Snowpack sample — Snodgrass Mountain, Crested Butte, Colorado (2/4/25, 12:06 PM MST)
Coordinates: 38.923, -106.968
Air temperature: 35 °F
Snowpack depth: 80 cm
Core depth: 80 cm
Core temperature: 32 °F
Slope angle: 14°, slope face: 78°
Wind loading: low
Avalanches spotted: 0
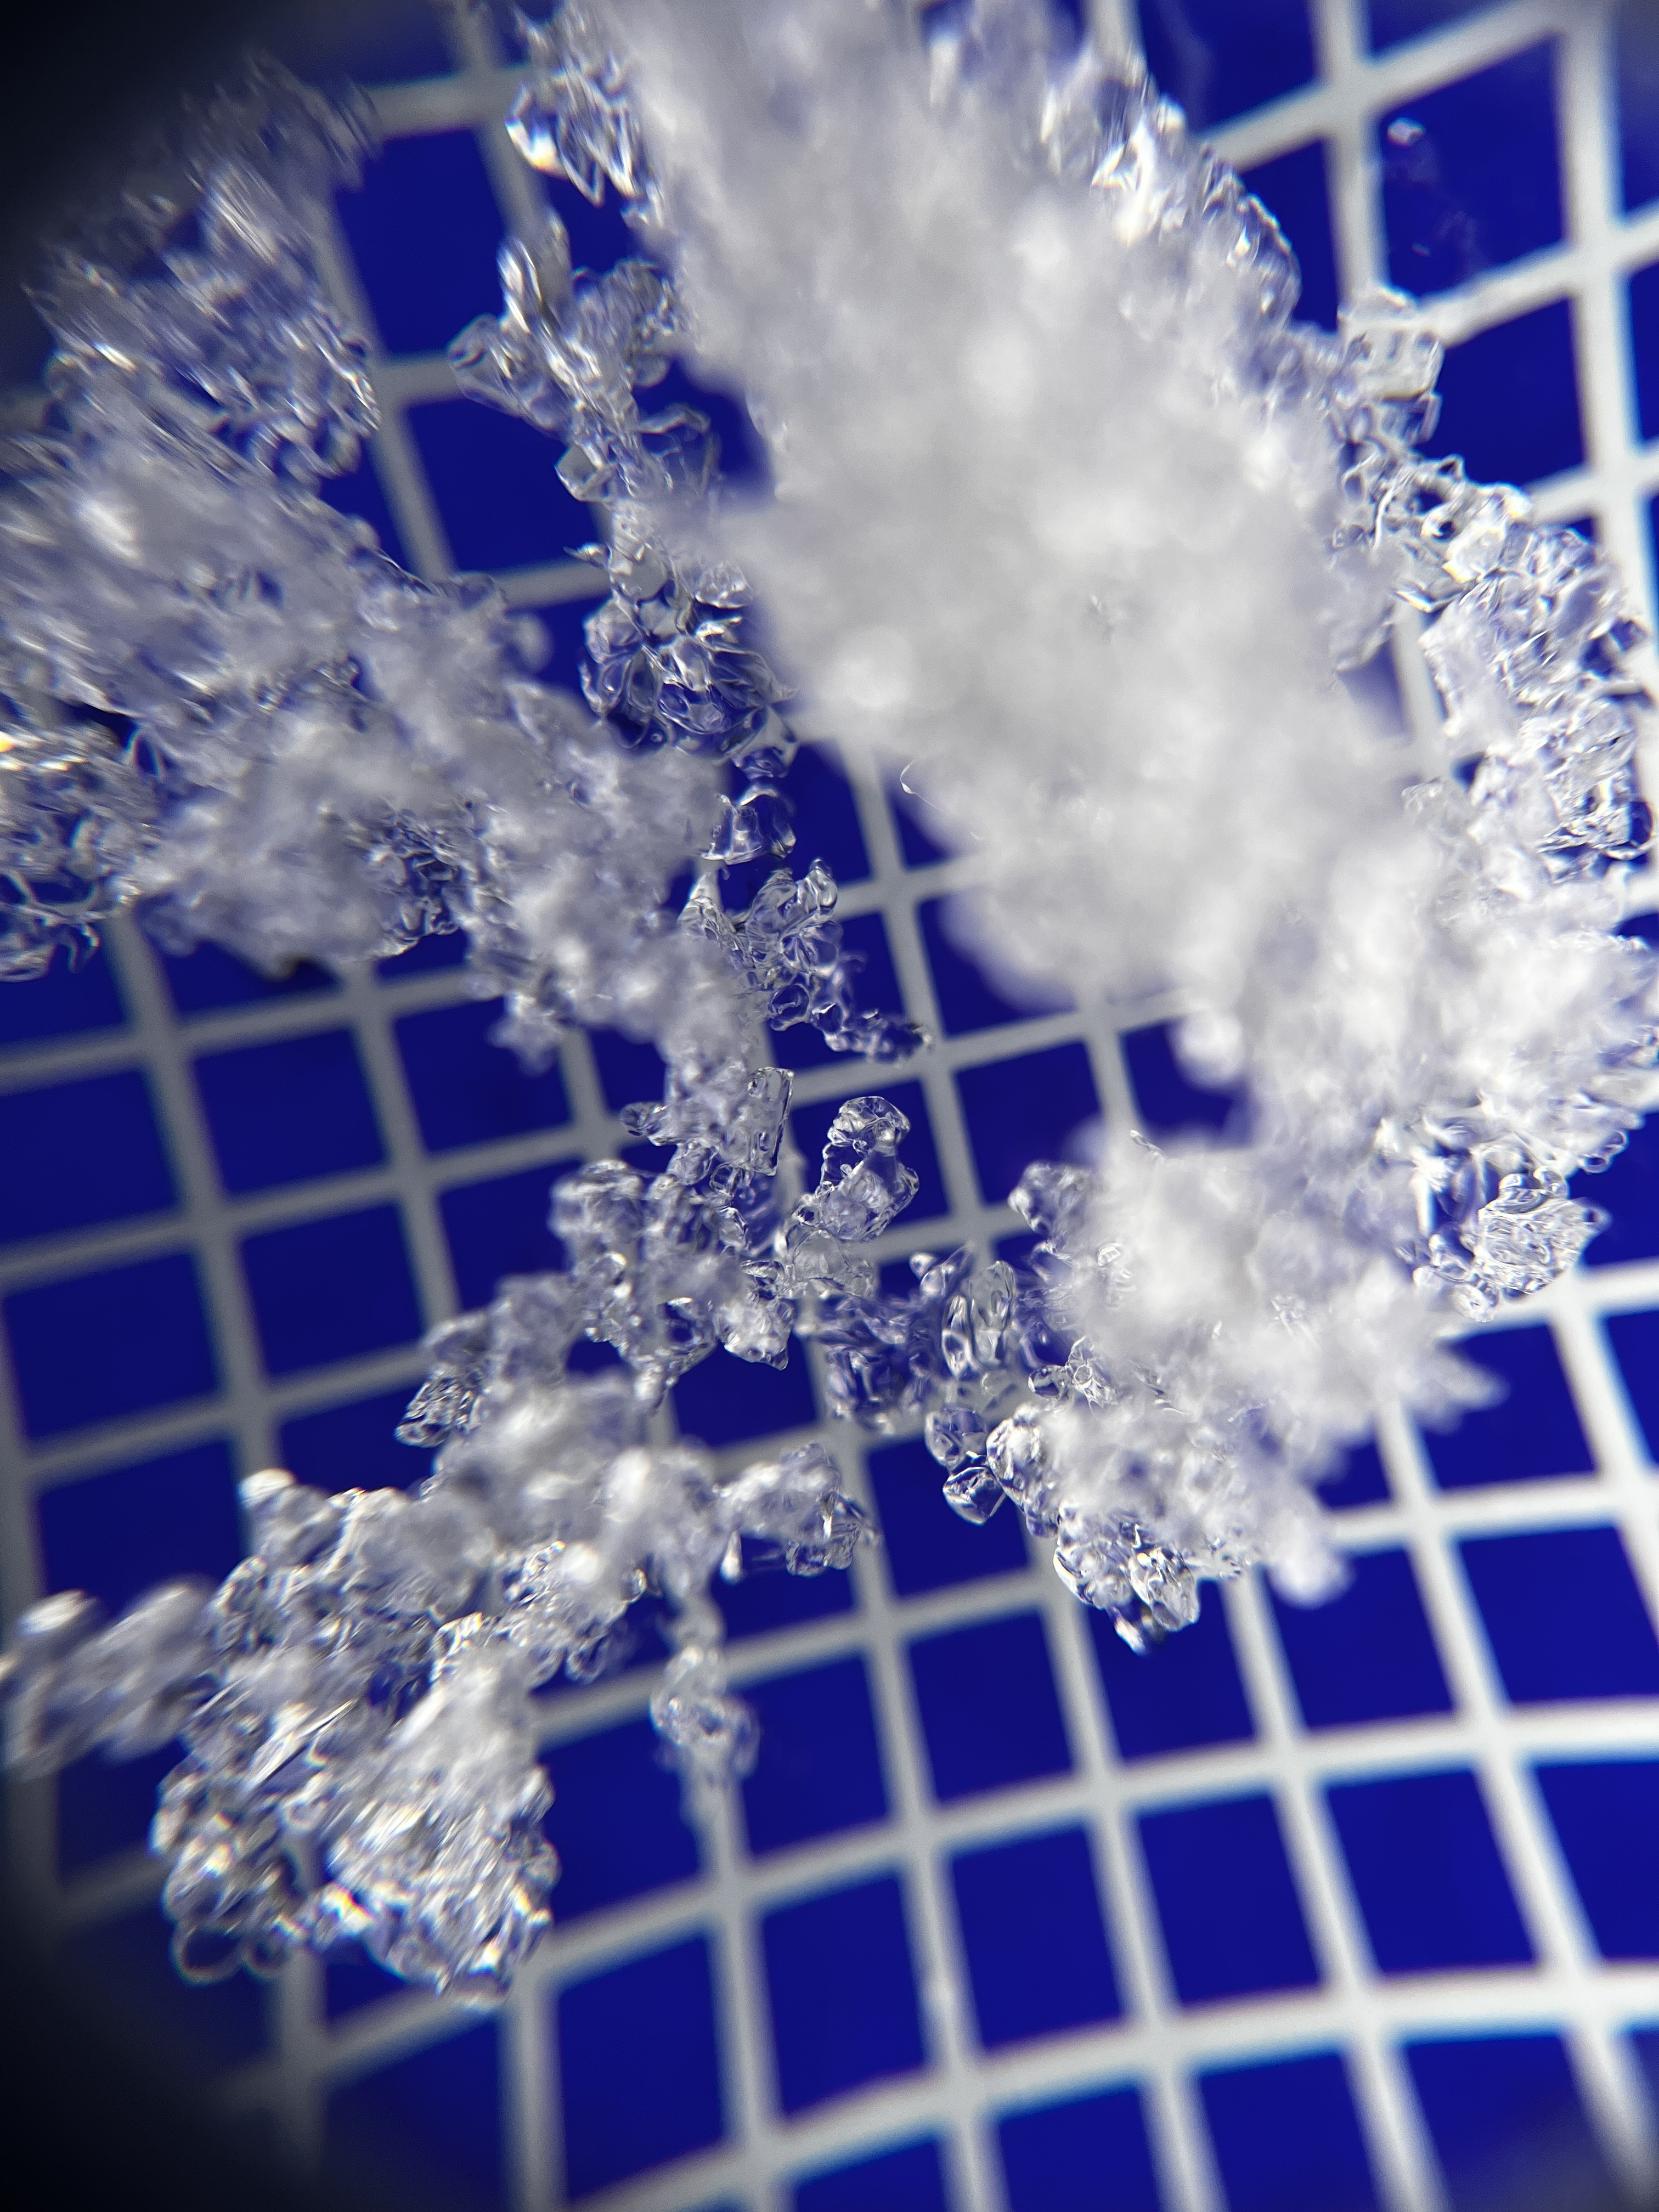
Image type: magnified_profile
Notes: No avalanches nearby, unusually warm weather for the last month reported by residents, Collected 25 yards from treeline